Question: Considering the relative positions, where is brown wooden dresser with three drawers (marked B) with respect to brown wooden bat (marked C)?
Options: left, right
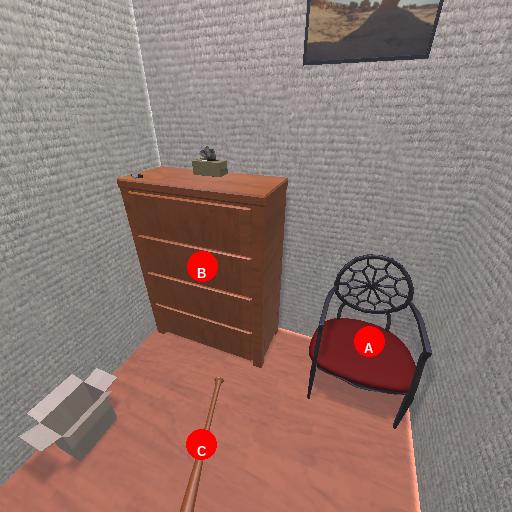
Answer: left